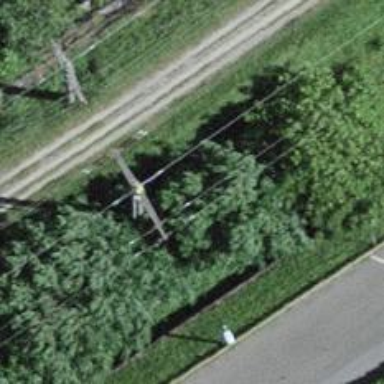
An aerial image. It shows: Power line in the image.